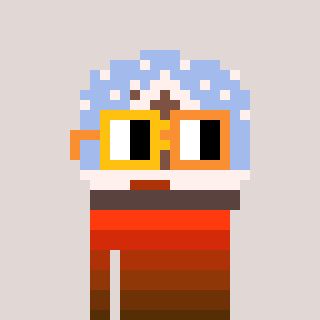
a pixel art character with square yellow and orange glasses, a snow globe-shaped head and a darkbrown-colored body on a warm background